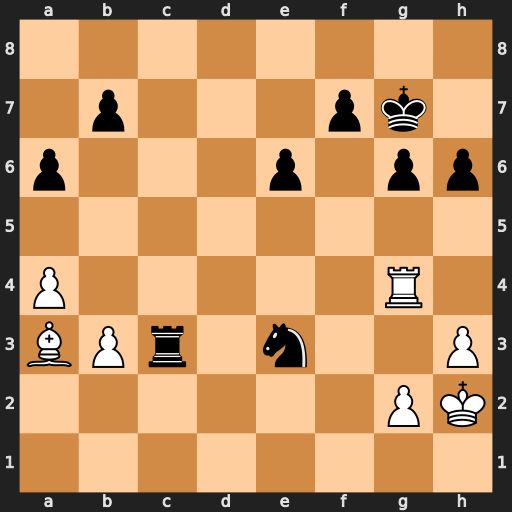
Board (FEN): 8/1p3pk1/p3p1pp/8/P5R1/BPr1n2P/6PK/8
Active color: w
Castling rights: -
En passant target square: -
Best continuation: Bb2 f6 Bxc3 Nxg4+ hxg4